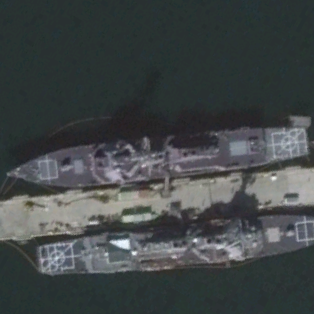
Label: destroyer